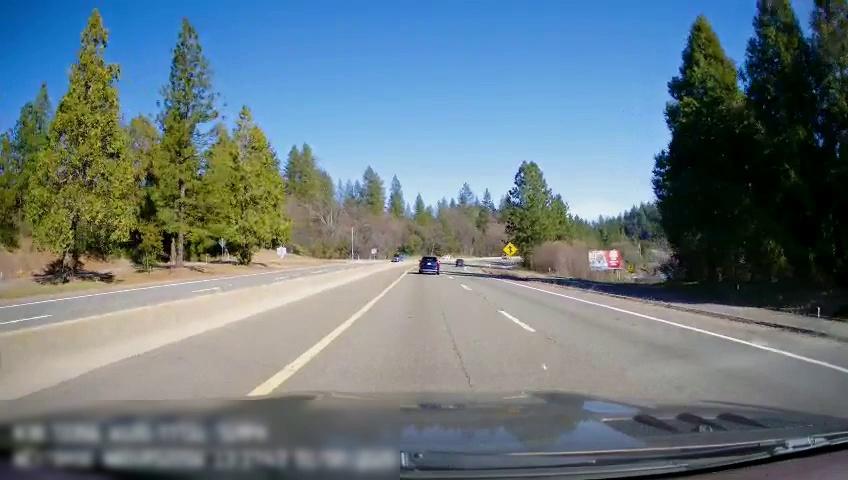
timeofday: Day
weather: Sunny
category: Drivable Space
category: Drivable Space
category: Vehicles | SUV
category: Vehicles | Truck
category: Lanes | Current Lane
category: Lanes | Current Lane
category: Lanes | Alternate Lane
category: Lanes | Opposite Lane
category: Lanes | Opposite Lane
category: Traffic | Signs